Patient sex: F
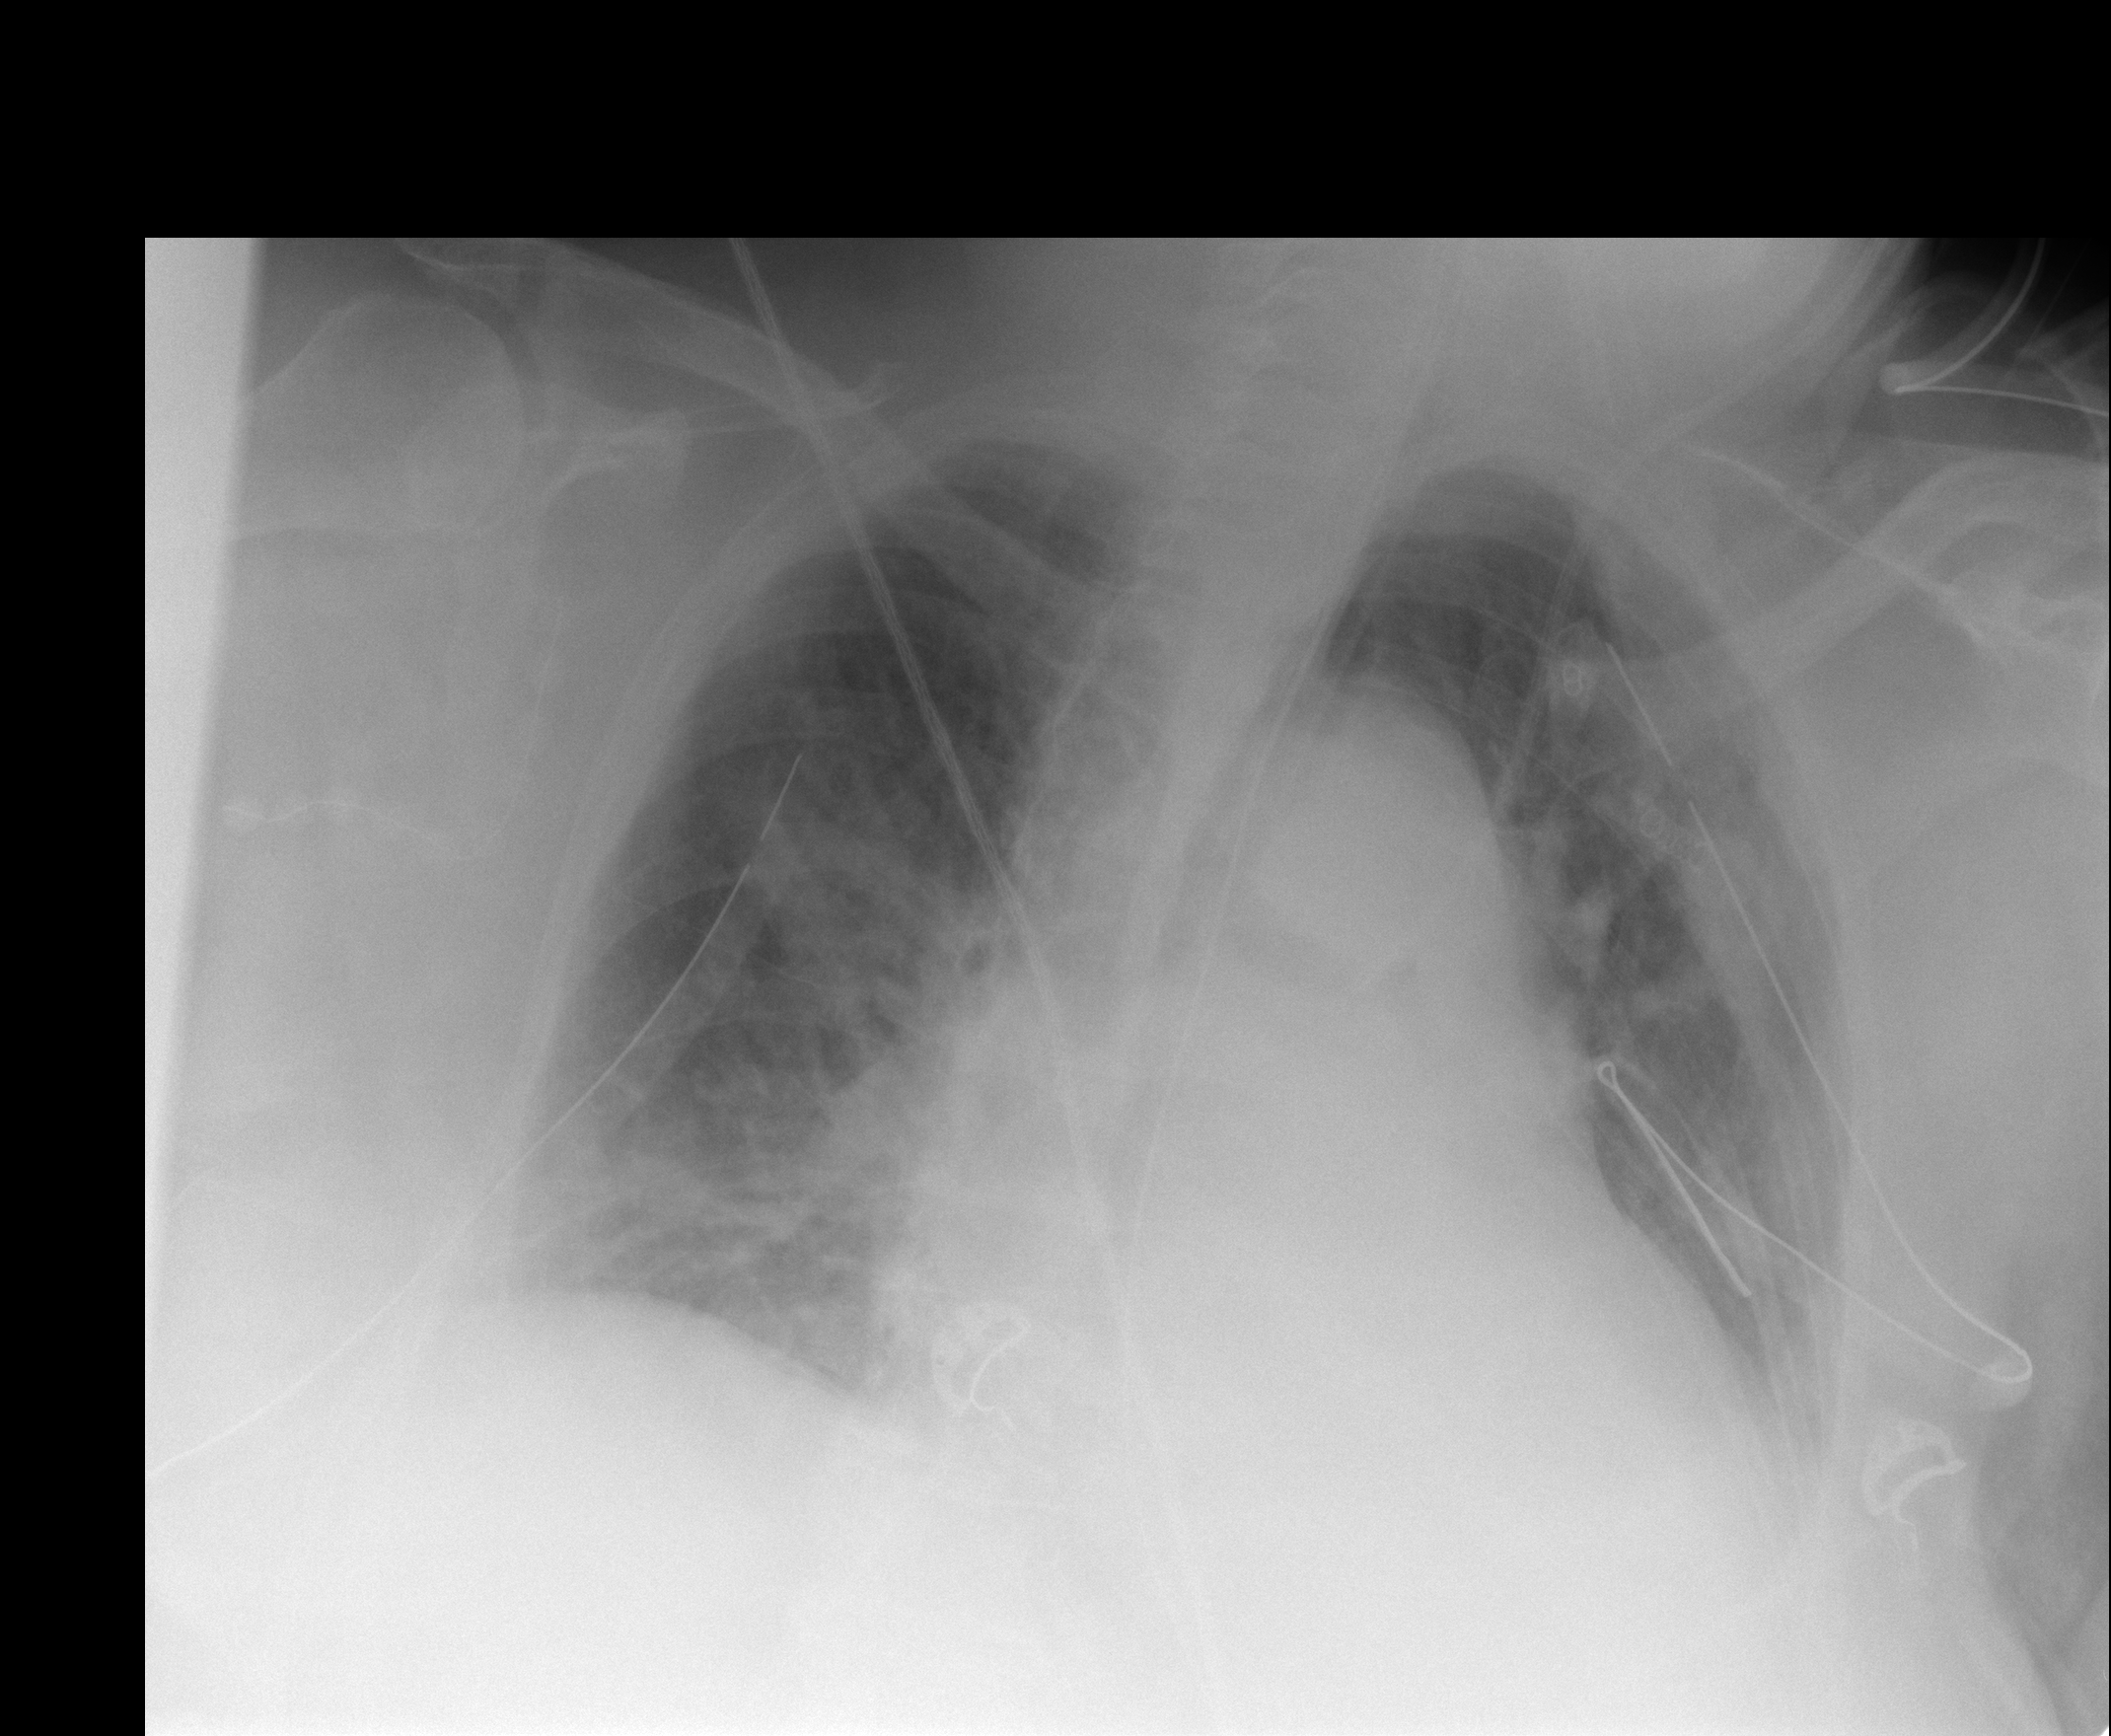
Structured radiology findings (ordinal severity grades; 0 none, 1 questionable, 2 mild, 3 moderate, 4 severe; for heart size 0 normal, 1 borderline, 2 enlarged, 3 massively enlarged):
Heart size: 2
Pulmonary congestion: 3
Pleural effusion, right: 2
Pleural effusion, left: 2
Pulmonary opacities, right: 2
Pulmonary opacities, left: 2
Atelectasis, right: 2
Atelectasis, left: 2